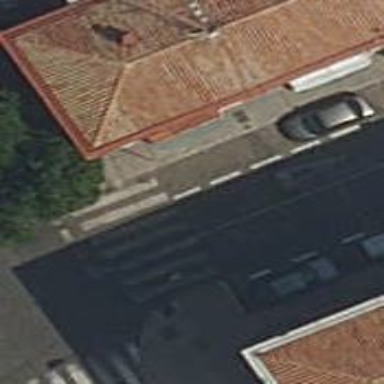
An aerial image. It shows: Uncontrolled zebra crossing on the road.